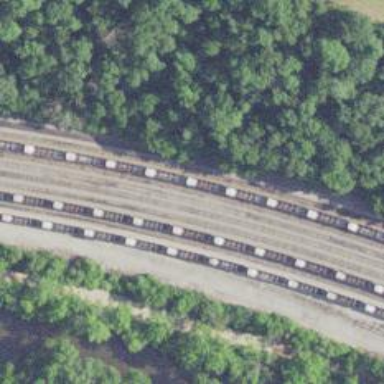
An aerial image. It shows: Railway siding for service.